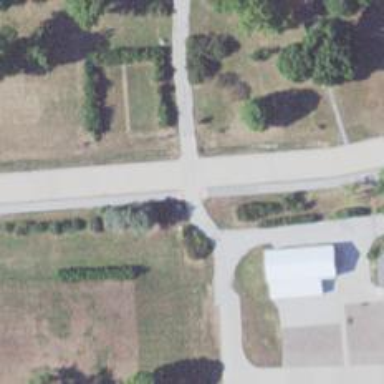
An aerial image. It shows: Unmarked crossing for cyclists on cycleway.